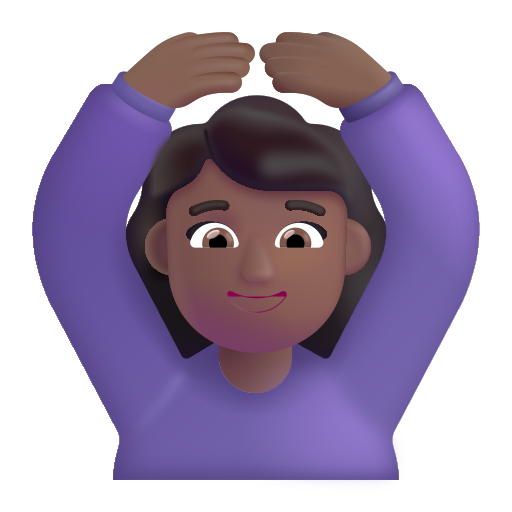
woman gesturing ok color  dark